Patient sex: M
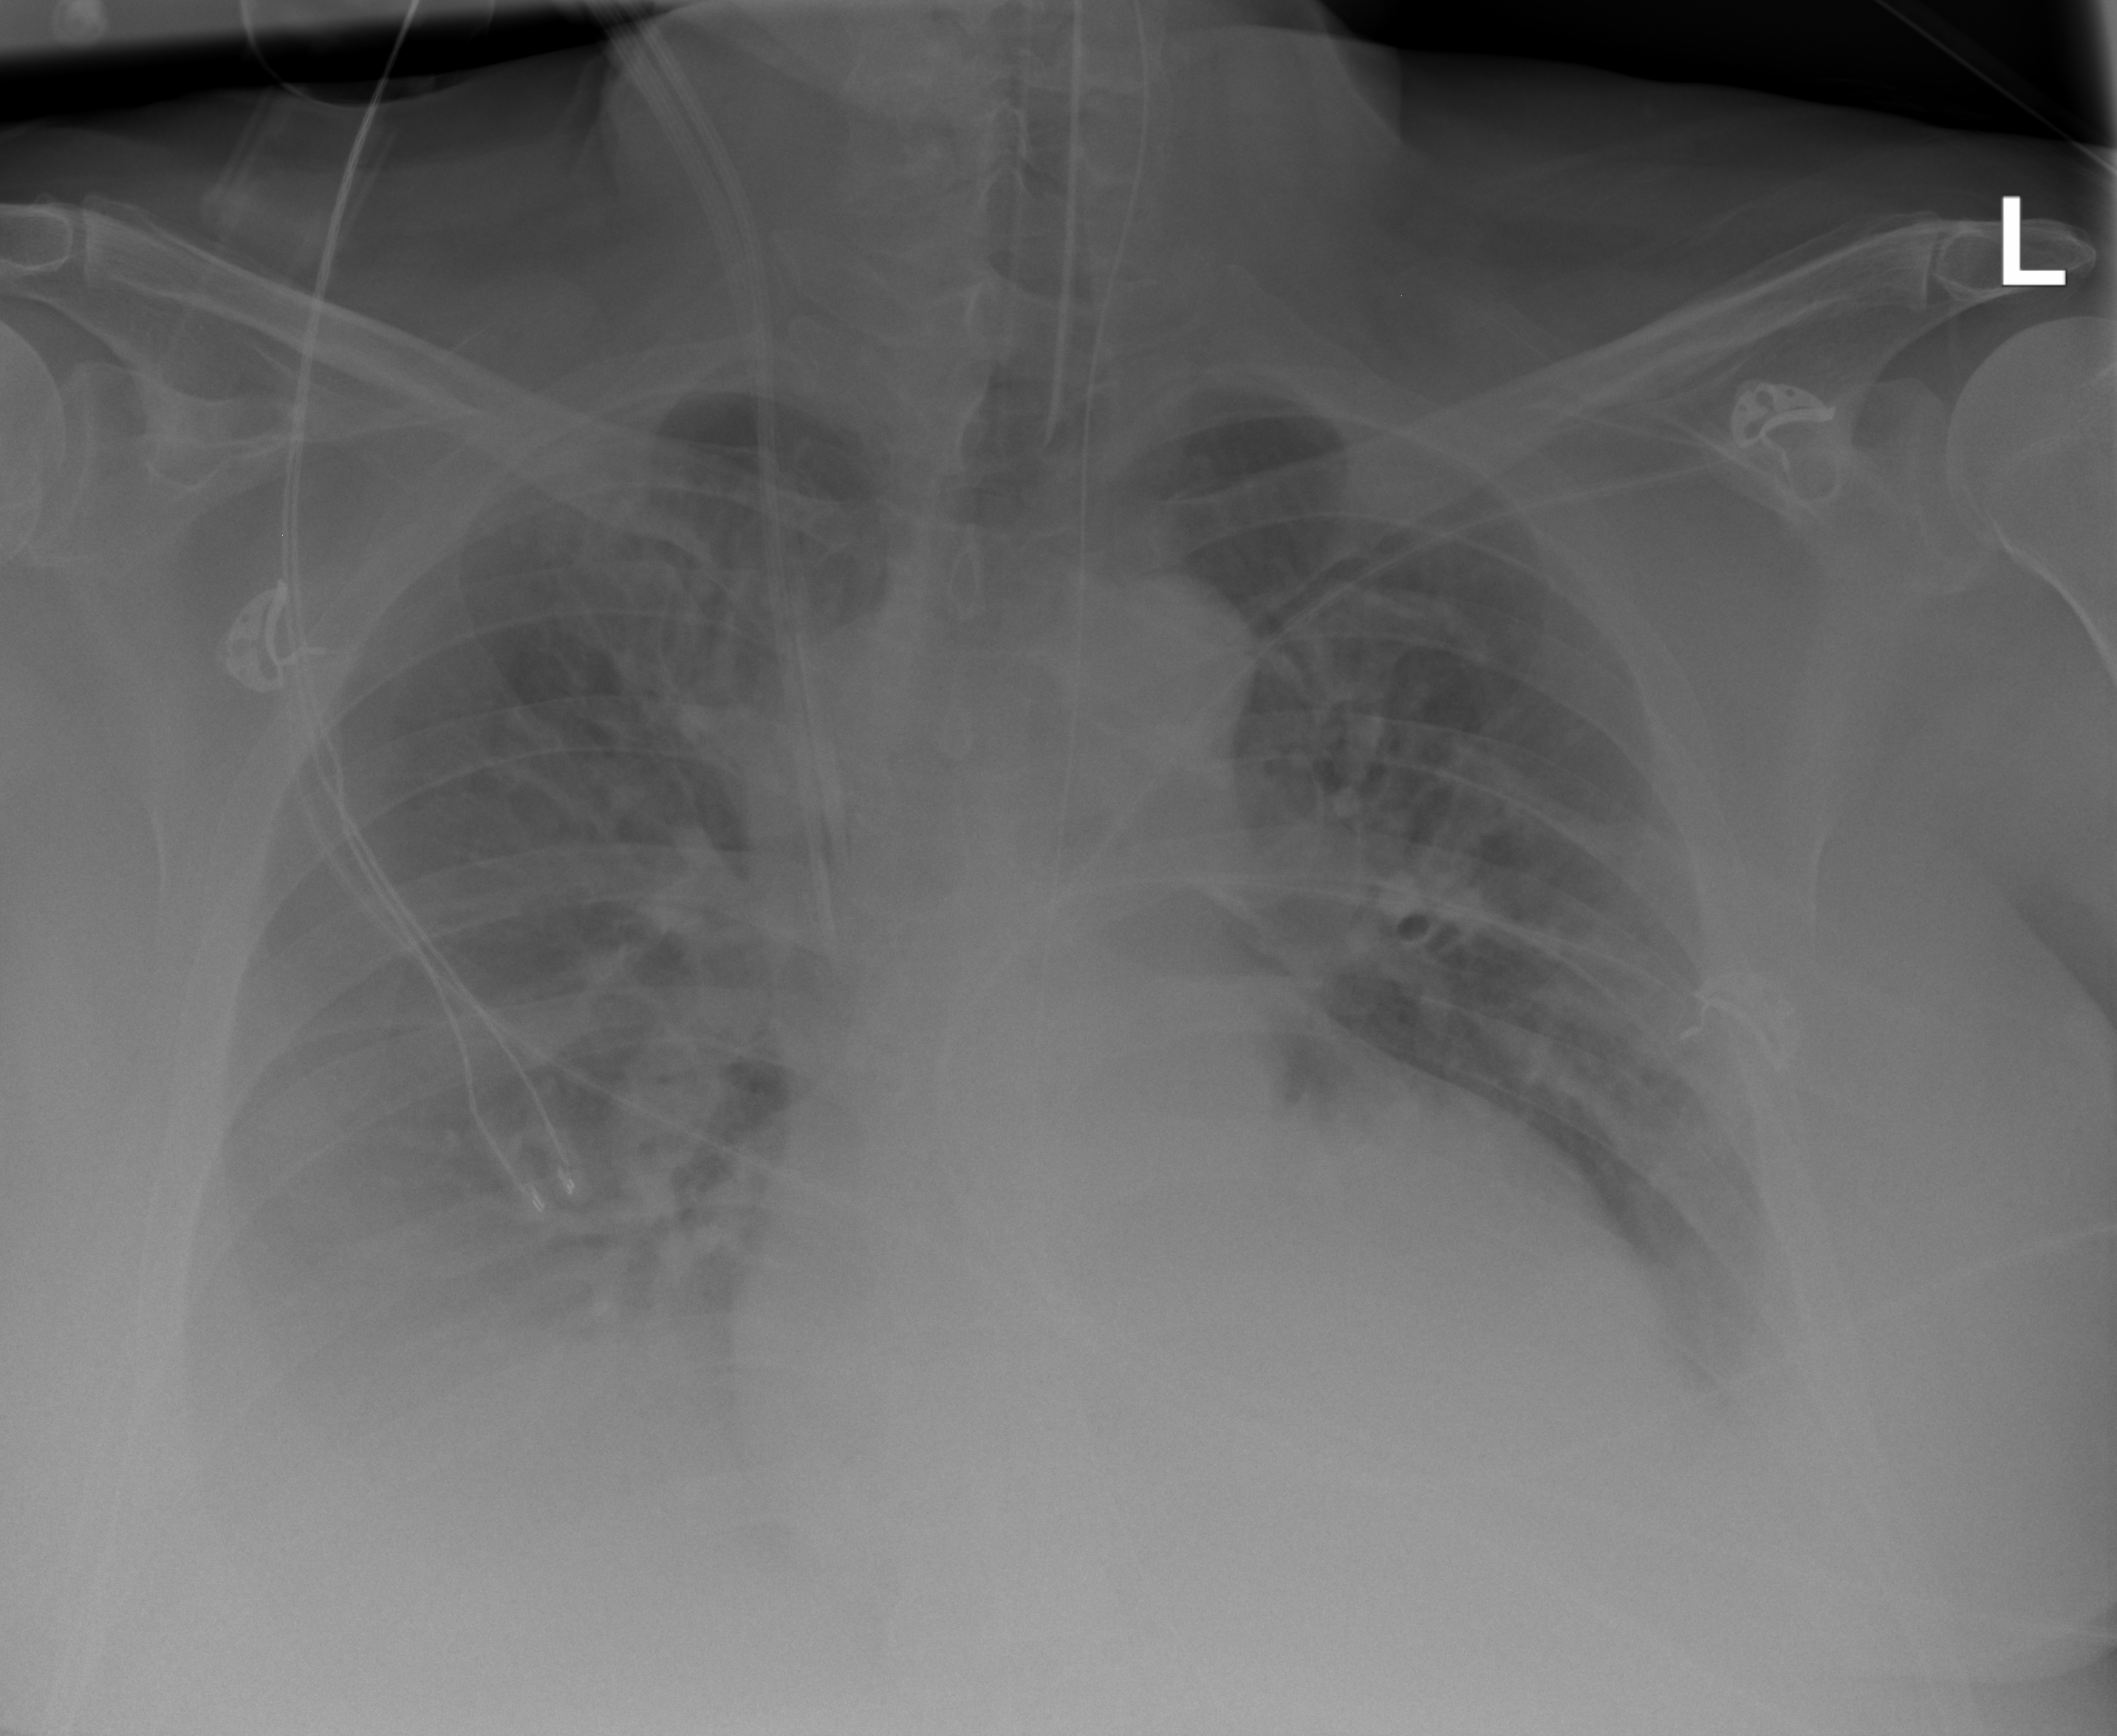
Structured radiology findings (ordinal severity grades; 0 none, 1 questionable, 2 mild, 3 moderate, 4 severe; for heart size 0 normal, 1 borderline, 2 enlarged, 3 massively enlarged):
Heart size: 2
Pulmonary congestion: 1
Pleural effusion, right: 2
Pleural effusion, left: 2
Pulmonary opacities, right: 2
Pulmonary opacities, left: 0
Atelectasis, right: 0
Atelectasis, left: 0